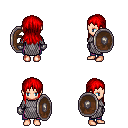
a pixel art fantasy rpg character, female body template, human, light skin, chain mail, magenta pants, red unkempt hairstyle, metal gloves, shield, four views (front, back, left, right), 2x2 character sprite sheet, small pixel art, hard edges, no anti-aliasing